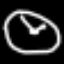
Label: clock